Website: ulta-beauty
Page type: delivery-shipping
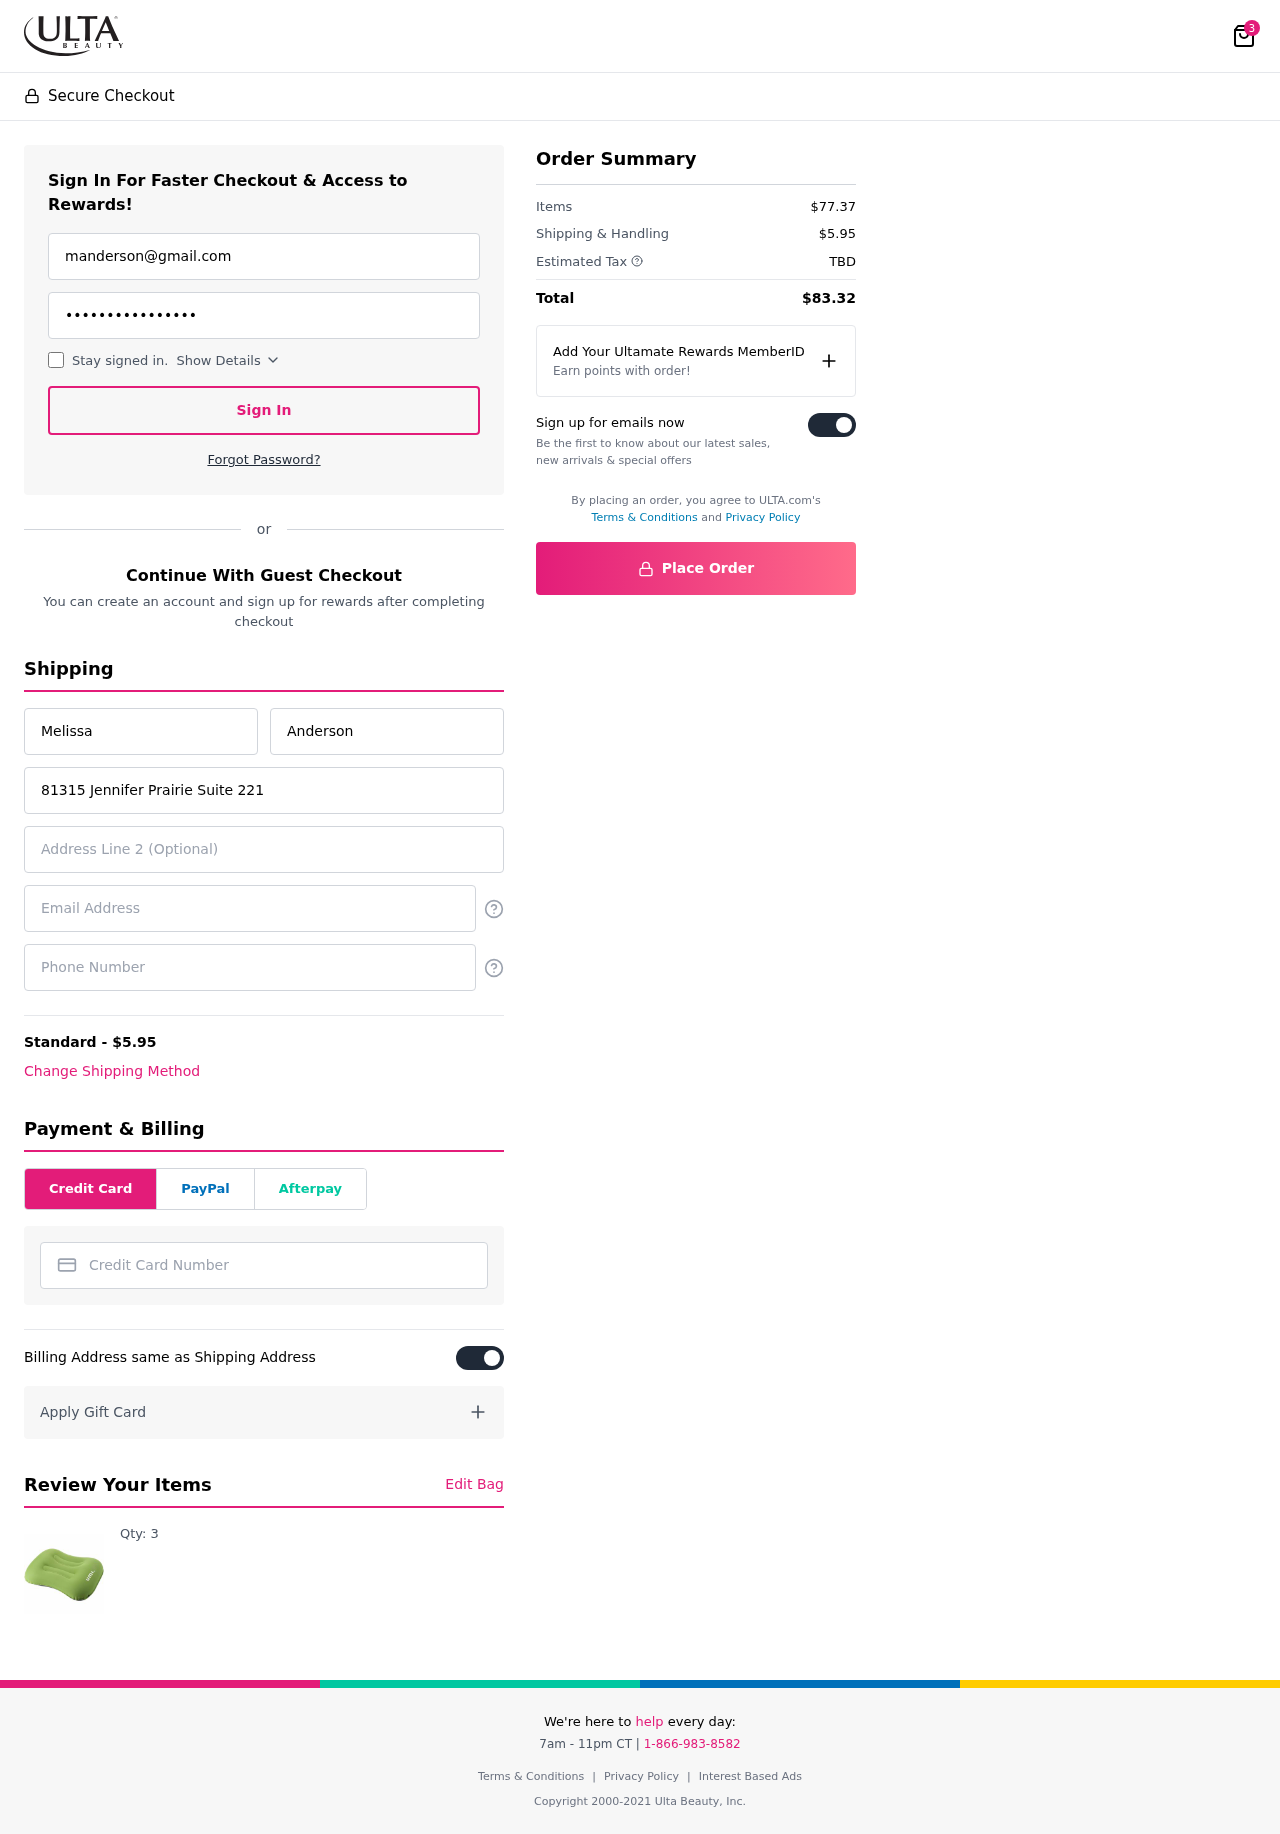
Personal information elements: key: PII_CARD_NUMBER
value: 3409 8444 1400 243
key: PII_EMAIL
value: manderson@gmail.com
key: PII_EMAIL2
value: manderson@gmail.com
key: PII_FIRSTNAME
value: Melissa
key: PII_LASTNAME
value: Anderson
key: PII_PHONE
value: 2762142687
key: PII_STREET
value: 81315 Jennifer Prairie Suite 221
Product elements: key: PRODUCT1_QUANTITY
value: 3
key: PRODUCT1
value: Qty: 3
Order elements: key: ORDER_NUM_ITEMS
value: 3
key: ORDER_SHIPPING_COST
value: $5.95
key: ORDER_SUBTOTAL
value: $77.37
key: ORDER_TAX
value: TBD
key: ORDER_TOTAL
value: $83.32